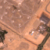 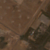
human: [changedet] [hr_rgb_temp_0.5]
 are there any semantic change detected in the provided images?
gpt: Some new buildings appear on the right side.